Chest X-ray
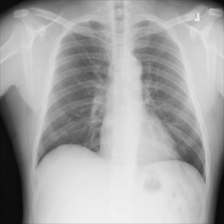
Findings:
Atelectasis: negative
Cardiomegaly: negative
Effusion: negative
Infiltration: negative
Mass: negative
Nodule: negative
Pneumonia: negative
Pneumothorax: negative
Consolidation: negative
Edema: negative
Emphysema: negative
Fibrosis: negative
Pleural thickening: negative
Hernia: negative